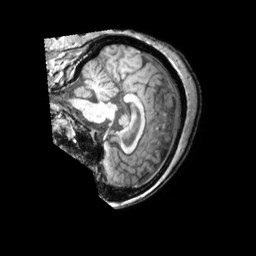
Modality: T1w
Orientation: sagittal
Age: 69
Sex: female
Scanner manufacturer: philips
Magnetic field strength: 3 T
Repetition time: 0.009867 s
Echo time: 0.004592 s